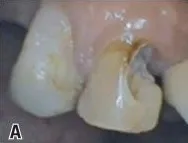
Initial clinical images. Carious lesion on tooth 13 on the mesiobuccal.
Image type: medical_photograph (other_medical_photograph)